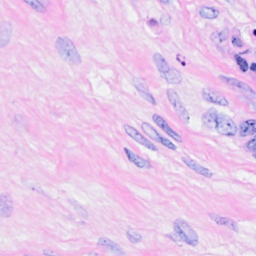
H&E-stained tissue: Breast